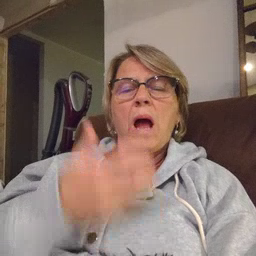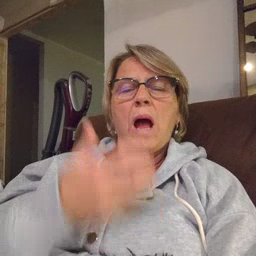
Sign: glasswindow